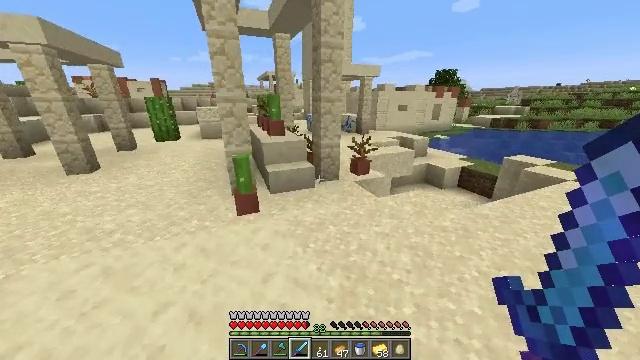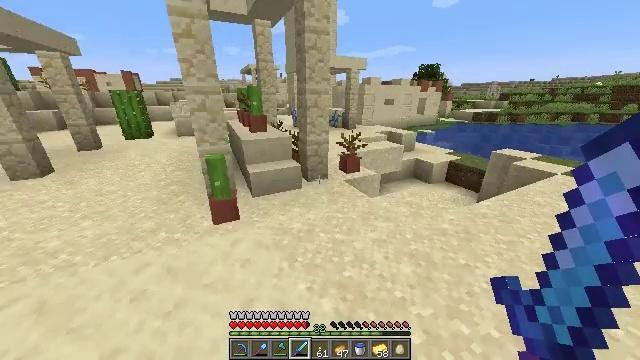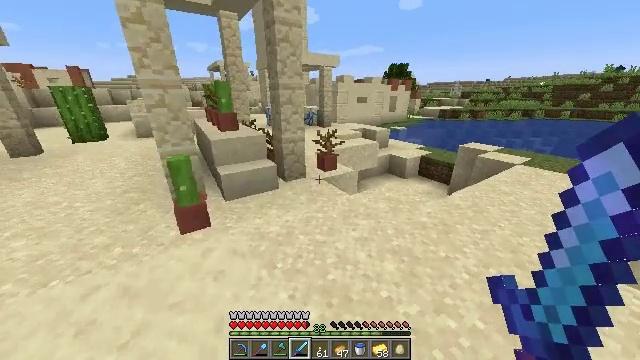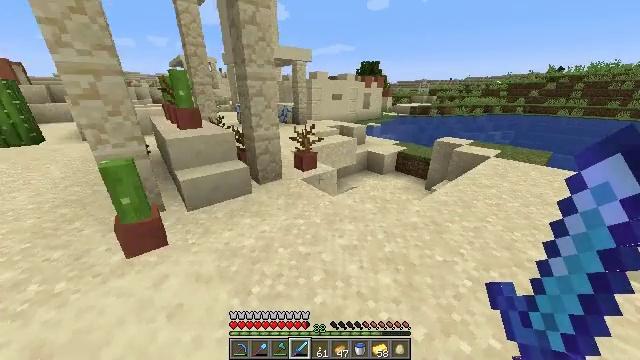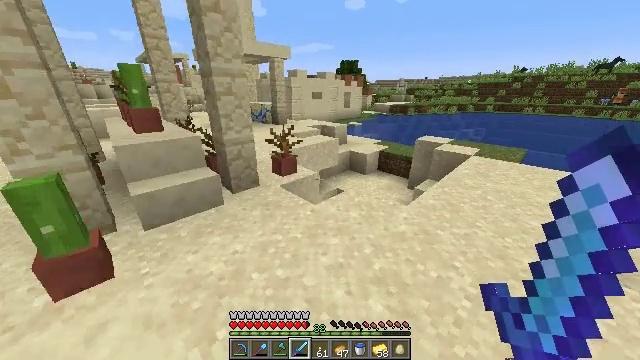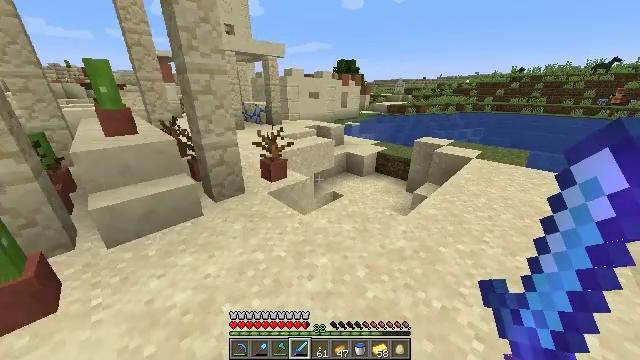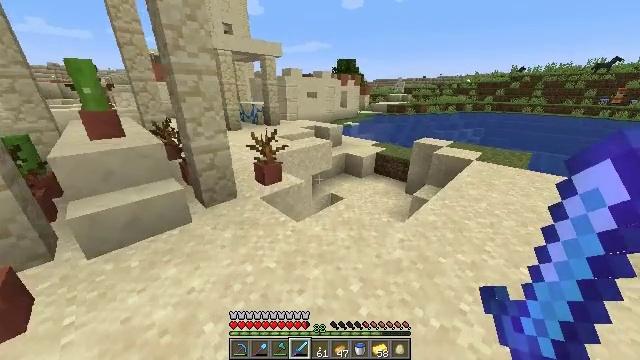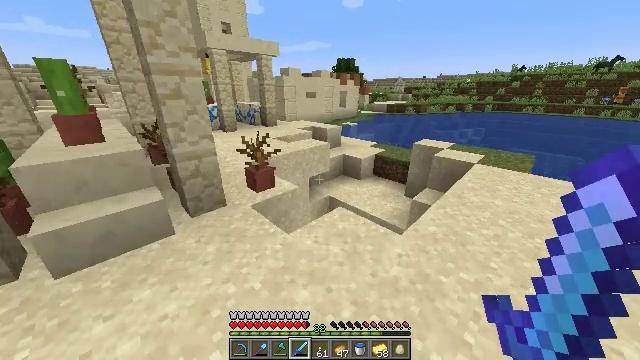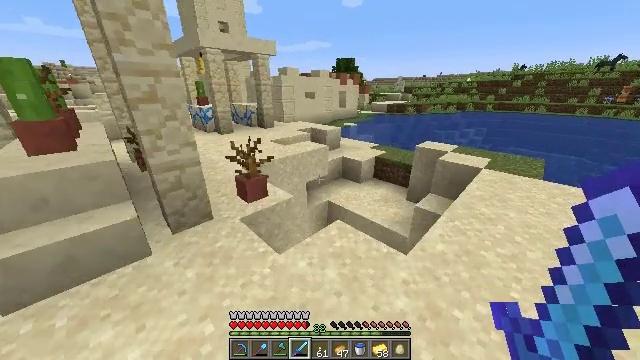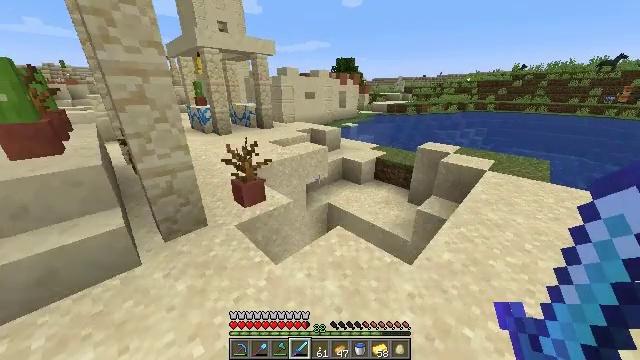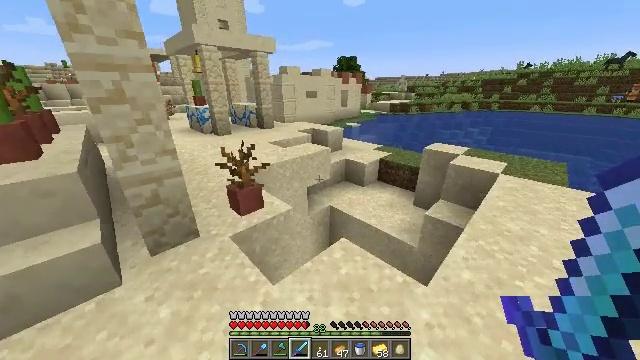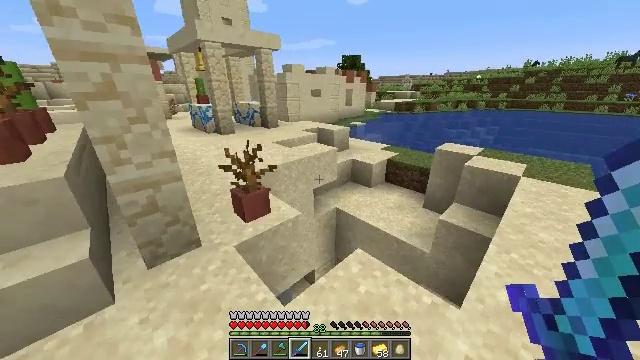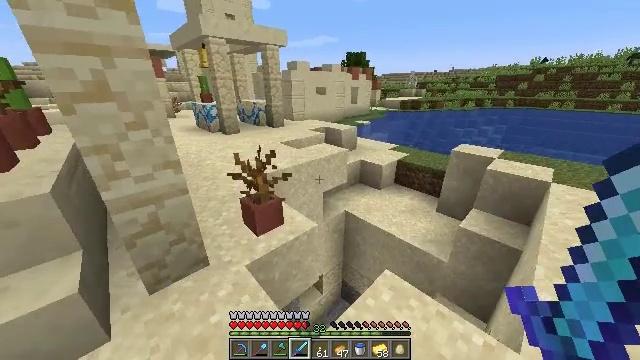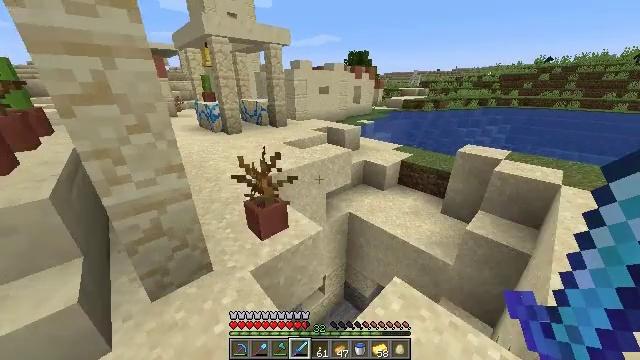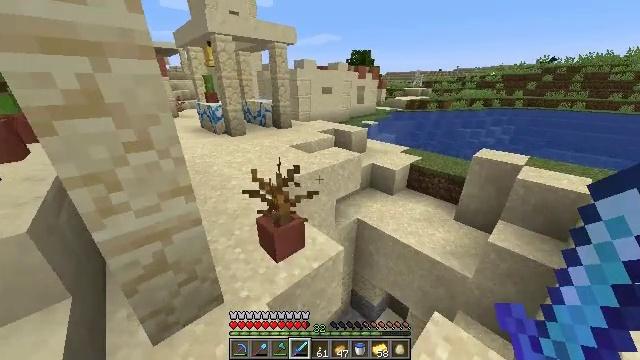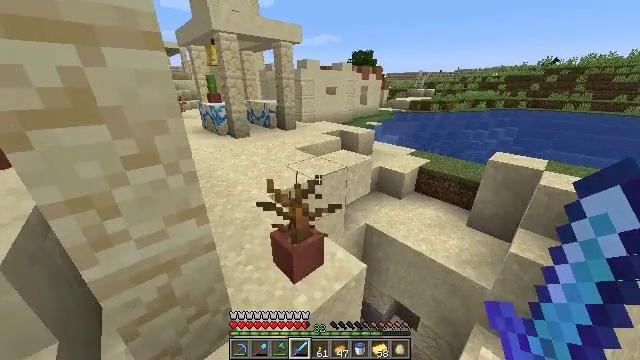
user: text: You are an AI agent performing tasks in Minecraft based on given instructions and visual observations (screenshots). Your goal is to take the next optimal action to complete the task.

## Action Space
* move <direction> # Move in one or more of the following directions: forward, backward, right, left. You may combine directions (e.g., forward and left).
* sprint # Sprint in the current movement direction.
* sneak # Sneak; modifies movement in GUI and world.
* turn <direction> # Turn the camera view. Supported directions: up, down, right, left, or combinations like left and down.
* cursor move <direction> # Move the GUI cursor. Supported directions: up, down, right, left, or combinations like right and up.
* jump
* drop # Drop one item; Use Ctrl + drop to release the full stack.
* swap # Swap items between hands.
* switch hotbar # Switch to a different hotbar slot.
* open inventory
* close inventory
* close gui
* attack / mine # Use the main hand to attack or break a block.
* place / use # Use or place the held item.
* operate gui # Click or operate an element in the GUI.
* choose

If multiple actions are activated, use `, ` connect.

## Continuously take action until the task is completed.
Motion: motion action
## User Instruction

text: Gather sandstone from the desert.
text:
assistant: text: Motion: move forward, sprint, turn right and down
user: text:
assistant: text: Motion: move forward and move right, sprint, turn right
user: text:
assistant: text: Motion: move forward and move right, sprint, turn right
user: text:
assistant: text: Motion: move forward and move right, sprint, turn right
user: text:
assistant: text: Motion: move forward and move right, sprint
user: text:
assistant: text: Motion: move forward and move right, sprint
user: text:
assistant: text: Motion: move forward, sprint
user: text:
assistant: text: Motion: move forward, sprint
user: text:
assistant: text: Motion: move forward, sprint
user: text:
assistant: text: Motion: move forward and move left, sprint
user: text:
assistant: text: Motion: move forward and move left, sprint
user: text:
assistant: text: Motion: move forward and move left, sprint
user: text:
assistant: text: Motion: move forward and move left, sprint
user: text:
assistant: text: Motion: move forward and move left, sprint
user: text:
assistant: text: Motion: move forward and move left, sprint
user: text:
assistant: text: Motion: move forward and move left, sprint
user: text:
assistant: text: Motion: move forward, sprint, jump
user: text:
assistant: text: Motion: move forward, sprint, jump
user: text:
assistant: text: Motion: move forward, sprint, jump
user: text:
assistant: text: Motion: move forward, sprint, turn down, jump
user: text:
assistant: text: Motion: move forward, sprint, turn left and down, jump
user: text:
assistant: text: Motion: move forward and move left, sprint, turn down, jump
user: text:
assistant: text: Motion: move forward and move left, sprint, turn down
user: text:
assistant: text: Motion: move forward and move left, sprint, turn right and down
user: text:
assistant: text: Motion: move forward and move left, sprint, turn right and down
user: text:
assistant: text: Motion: move forward and move left, sprint, turn right and down
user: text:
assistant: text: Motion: move forward and move left, sprint, turn right and down
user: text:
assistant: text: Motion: move forward and move left, sprint, turn right and down
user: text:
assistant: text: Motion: move forward and move left, sprint, turn right and down
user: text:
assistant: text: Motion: move forward and move left, sprint